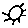
Label: sun